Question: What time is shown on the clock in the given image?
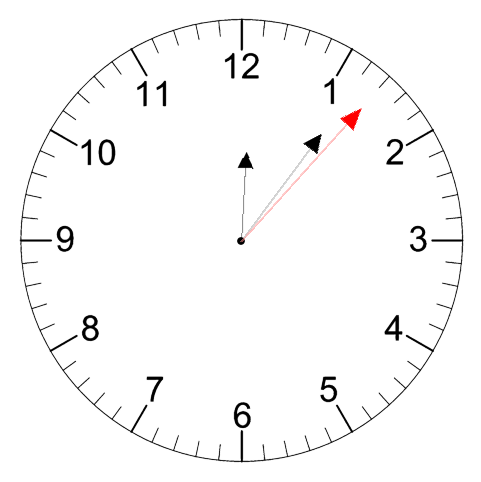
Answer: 12:06:07